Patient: sex M, age 72
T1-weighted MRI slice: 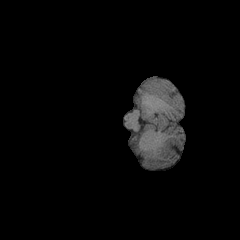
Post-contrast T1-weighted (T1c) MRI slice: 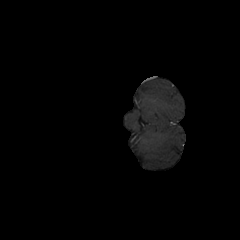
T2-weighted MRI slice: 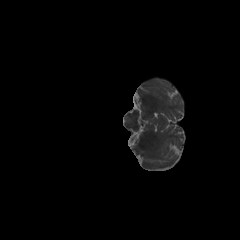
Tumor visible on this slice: no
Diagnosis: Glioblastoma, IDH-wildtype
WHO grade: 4